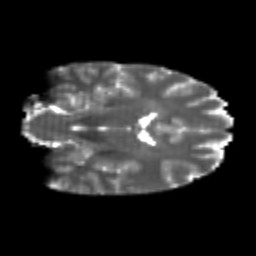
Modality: T2w
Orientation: coronal
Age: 24
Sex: female
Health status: healthy
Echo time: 0.074 s